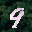
Label: 9